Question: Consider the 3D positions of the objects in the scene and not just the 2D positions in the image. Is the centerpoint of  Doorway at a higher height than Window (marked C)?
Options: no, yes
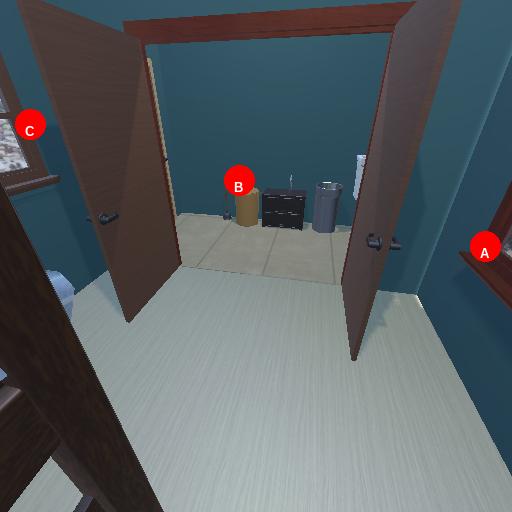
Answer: no